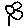
Label: flower